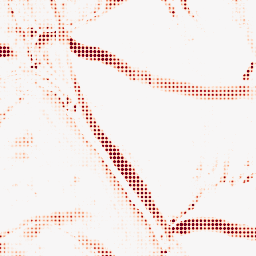
Category: morphological
Decomposition family: morphological_rect
Decomposition parameters: operation: opening
width: 10
height: 20
Upsampling method: sinc_hamming
Upsampling parameters: scale: 8
kernel_size: 4
Upsampling scale: 8